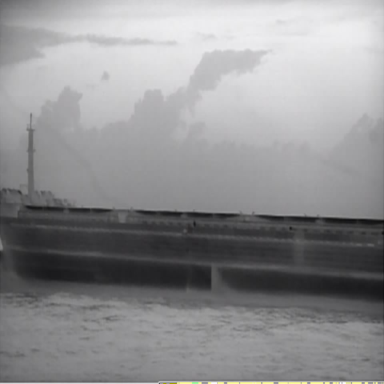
There is a liner in the infrared image.